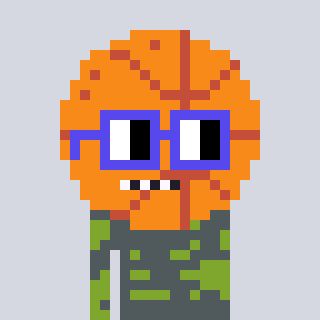
a pixel art character with square blue glasses, a basketball-shaped head and a slimegreen-colored body on a cool background